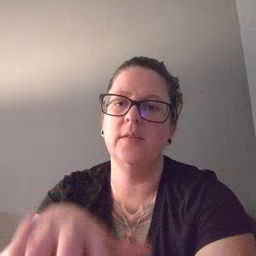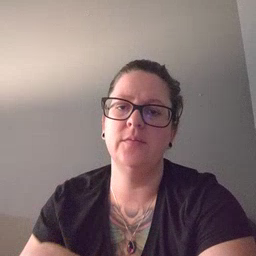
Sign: alligator